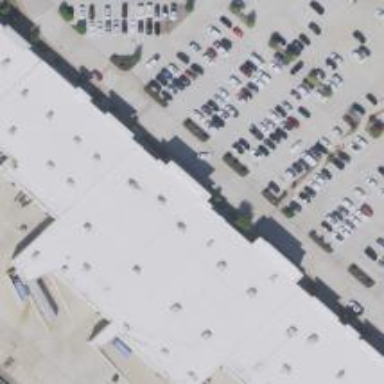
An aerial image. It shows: Retail building.